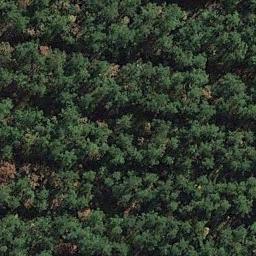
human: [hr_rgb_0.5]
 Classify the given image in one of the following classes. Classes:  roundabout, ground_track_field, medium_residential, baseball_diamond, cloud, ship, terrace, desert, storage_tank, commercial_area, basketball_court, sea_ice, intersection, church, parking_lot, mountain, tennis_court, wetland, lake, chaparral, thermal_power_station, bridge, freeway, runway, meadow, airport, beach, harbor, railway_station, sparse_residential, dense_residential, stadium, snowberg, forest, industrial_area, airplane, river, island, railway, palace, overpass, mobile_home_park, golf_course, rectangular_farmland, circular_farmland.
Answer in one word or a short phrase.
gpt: forest